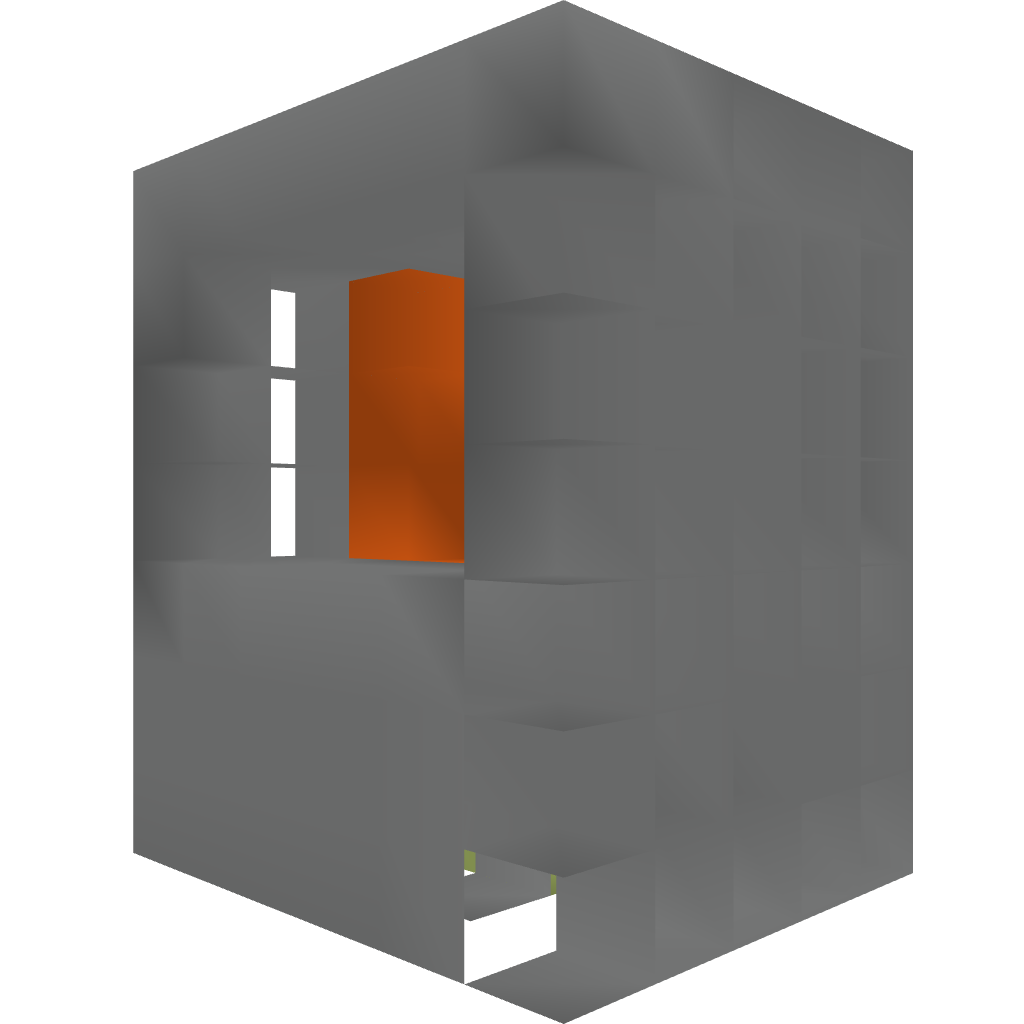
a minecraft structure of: Lavawalk 1